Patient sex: M
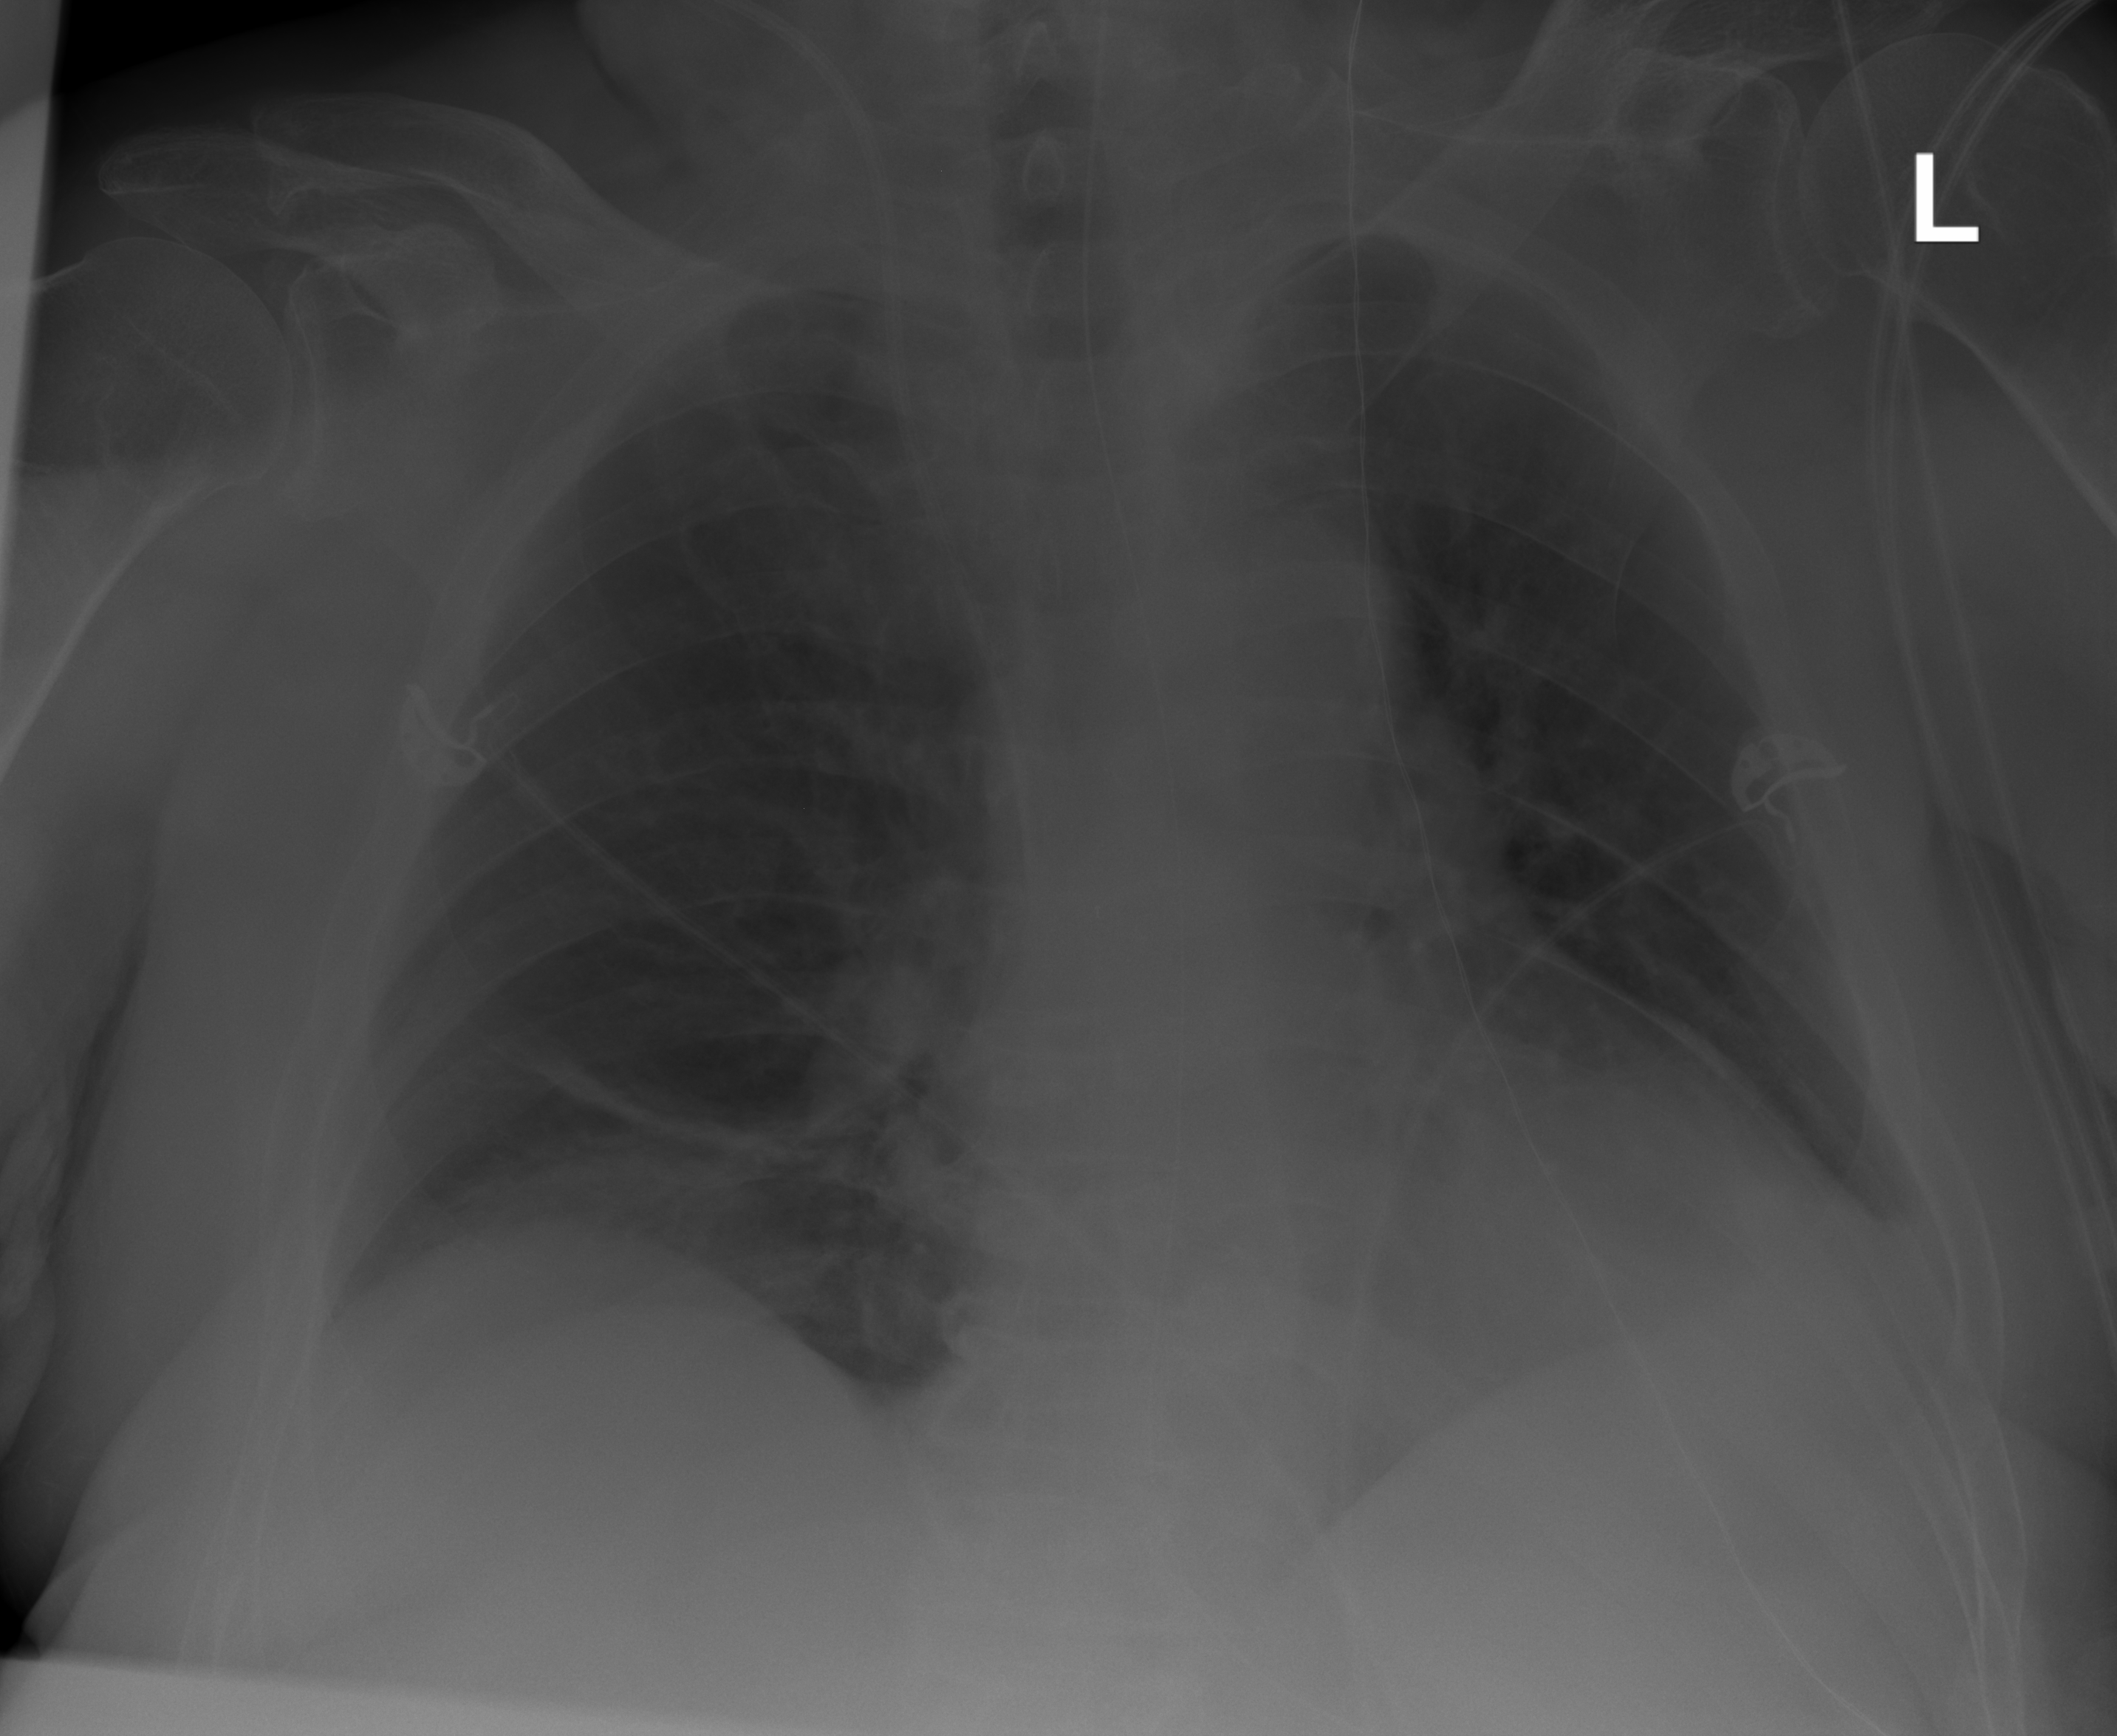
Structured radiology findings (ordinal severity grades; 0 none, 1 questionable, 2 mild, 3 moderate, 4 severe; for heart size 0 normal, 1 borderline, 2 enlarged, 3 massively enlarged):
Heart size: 2
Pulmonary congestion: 0
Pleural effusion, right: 0
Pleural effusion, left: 2
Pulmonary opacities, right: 2
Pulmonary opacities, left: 0
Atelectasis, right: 2
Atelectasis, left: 2